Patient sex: M
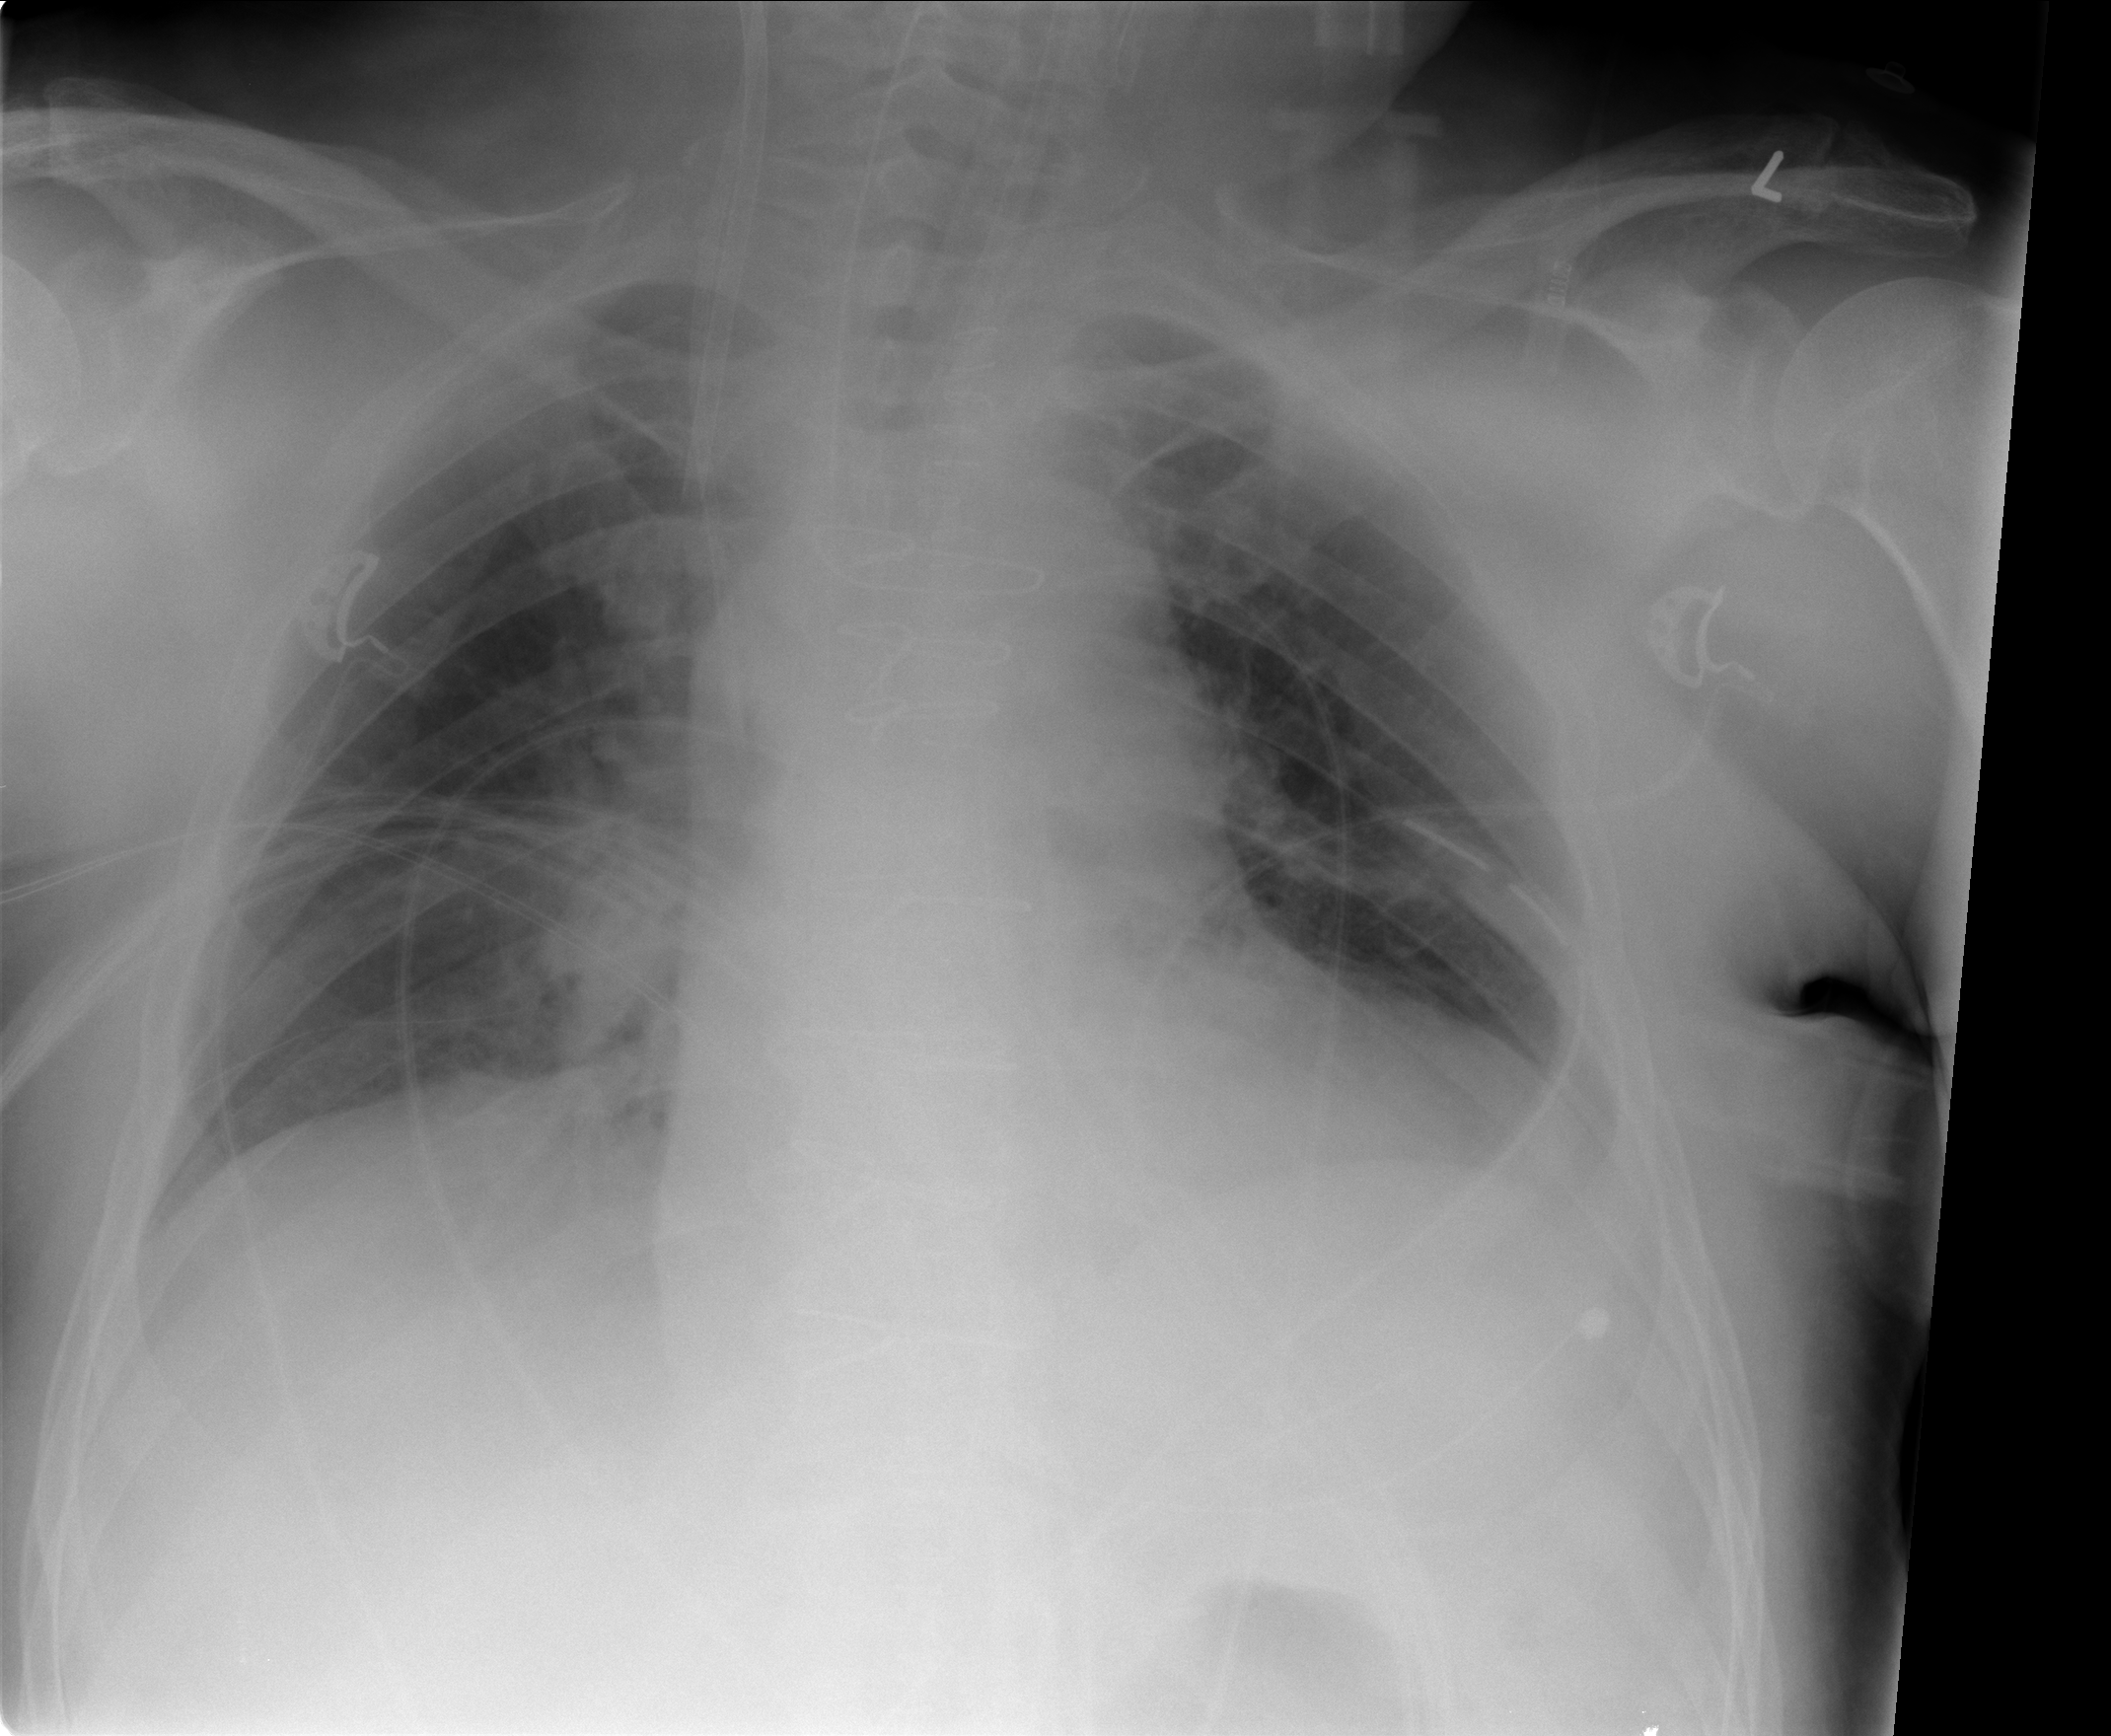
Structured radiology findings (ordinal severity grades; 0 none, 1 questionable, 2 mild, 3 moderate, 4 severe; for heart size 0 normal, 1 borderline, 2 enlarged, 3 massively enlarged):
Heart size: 2
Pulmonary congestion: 2
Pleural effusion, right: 0
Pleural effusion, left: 0
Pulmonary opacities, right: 0
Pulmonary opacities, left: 0
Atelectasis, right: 2
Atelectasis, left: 0